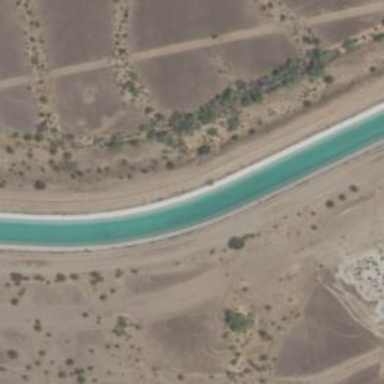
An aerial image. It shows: Canal that serves as waterway.